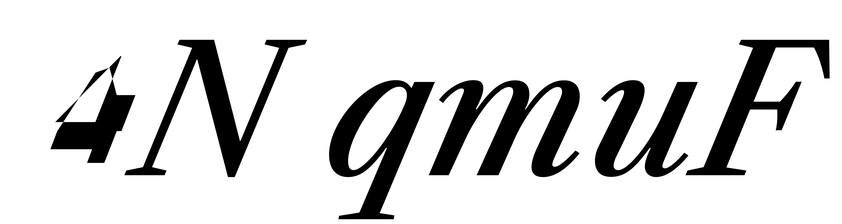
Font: LibreCaslonText-Italic_Medium_Italic